Question: I'm trying to call the e-mail programme from my app. What I have done so far:
'''
#import <MessageUI/MessageUI.h>
'''
and added delegate:
'''
@interface MyViewController : UIViewController <MFMailComposeViewControllerDelegate>
'''
then I thought I'd be brave and put this into my code:
'''
- (void)sendEmail {
MFMailComposeViewController *mailComposer;
mailComposer=[[MFMailComposeViewController alloc] init];
mailComposer.mailComposeDelegate=self;
[self presentModalViewController:mailComposer animated:YES];
[mailComposer release];
}
'''
However, I only get an error message which I do not understand in the slightest. Could anyone please help me to interpret this? It doesn't make any sense to me and doesn't point to a line of code so I don't understand where to start when debugging:

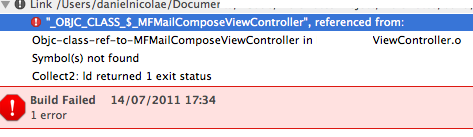
Answer: You need to #import the framework in your .m file
'''
#import <MessageUI/MessageUI.h>
#import <MessageUI/MFMailComposeViewController.h>
'''